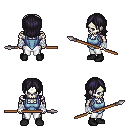
a pixel art fantasy rpg character, male body template, skeleton, blue vest, white pants, raven long bangs hairstyle, white cloth bandages, black shoes, spear, four views (front, back, left, right), 2x2 character sprite sheet, small pixel art, hard edges, no anti-aliasing